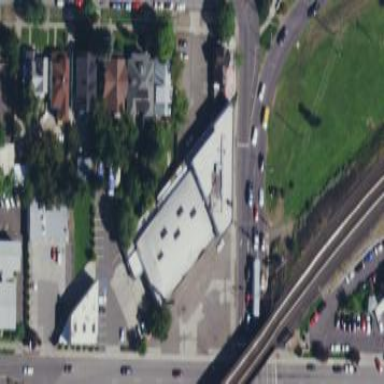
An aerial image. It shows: Building used for storage rental.